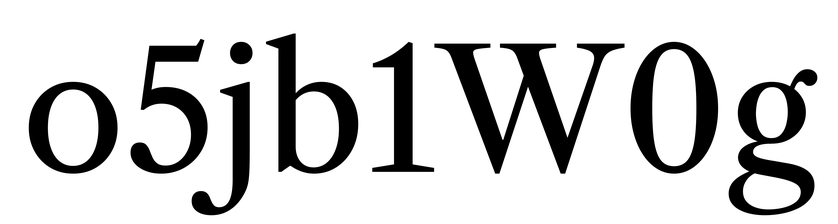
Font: LibreCaslonText_Regular